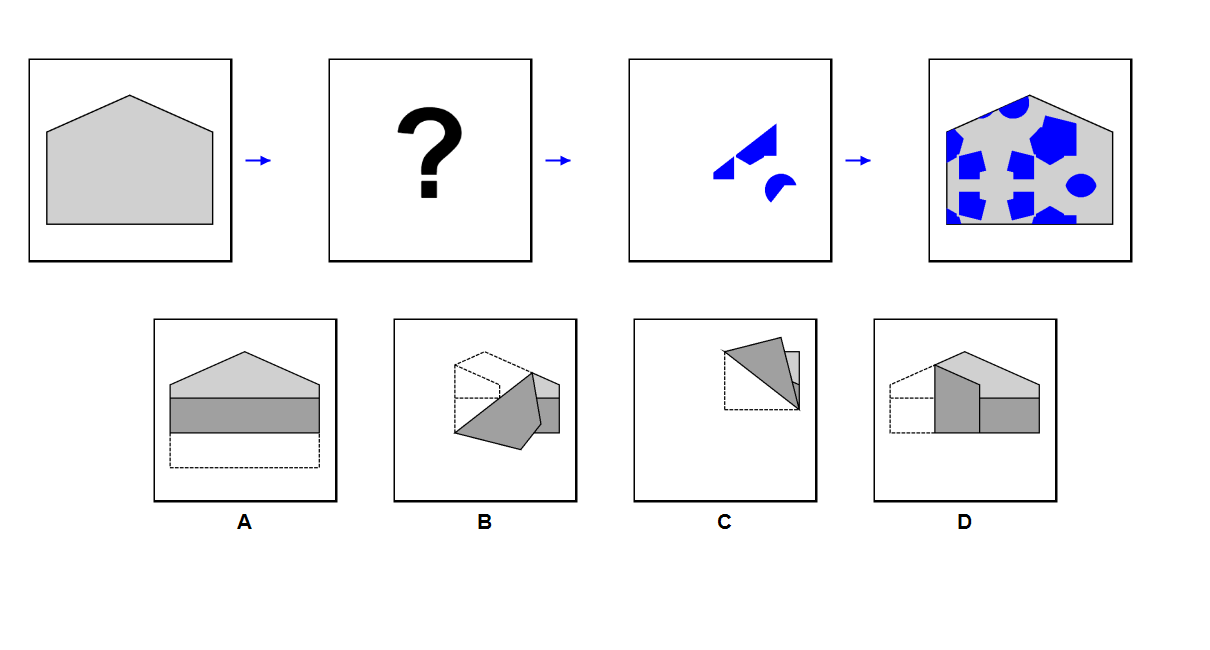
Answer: C